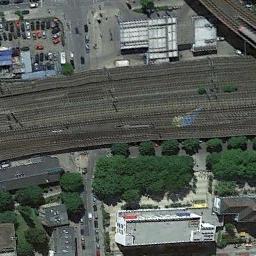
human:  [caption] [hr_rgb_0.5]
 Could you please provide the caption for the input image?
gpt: There are three parallel railway lines here .

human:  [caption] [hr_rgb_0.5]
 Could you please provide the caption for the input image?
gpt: The railway is next to some houses and parking lot .

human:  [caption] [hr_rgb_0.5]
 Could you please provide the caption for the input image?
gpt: Several buildings of different shapes are beside the railway .

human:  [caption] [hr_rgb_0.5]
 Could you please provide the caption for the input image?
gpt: These railways are flanked by some trees and buildings and a road is under the railways .

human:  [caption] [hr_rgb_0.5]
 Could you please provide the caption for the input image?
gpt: There are some green trees and buildings beside the railway .